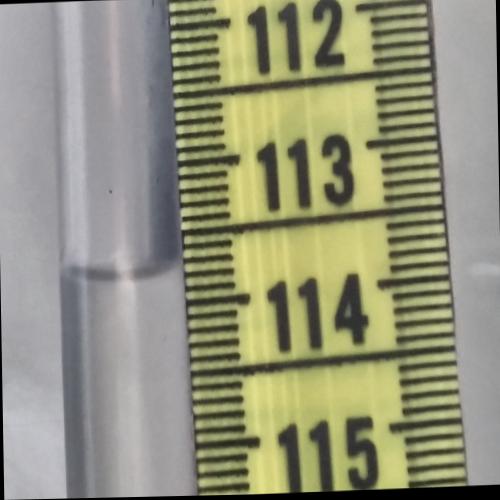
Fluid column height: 113.8 cm